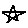
Label: star